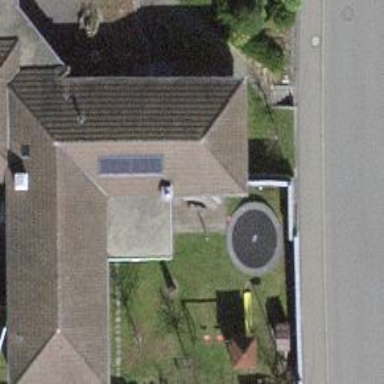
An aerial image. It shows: Solar power generator using photovoltaic panels.